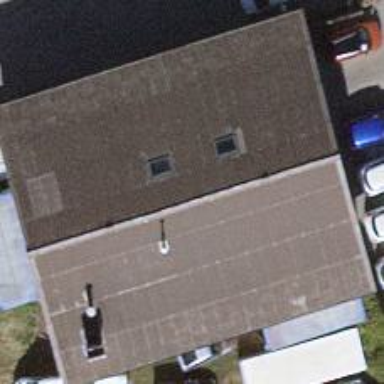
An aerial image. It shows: Industrial building.